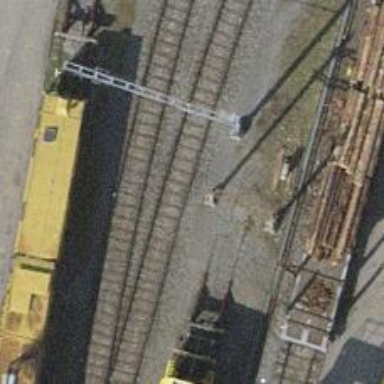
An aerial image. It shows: Railway yard with one track. The railway is electrified with contact line.